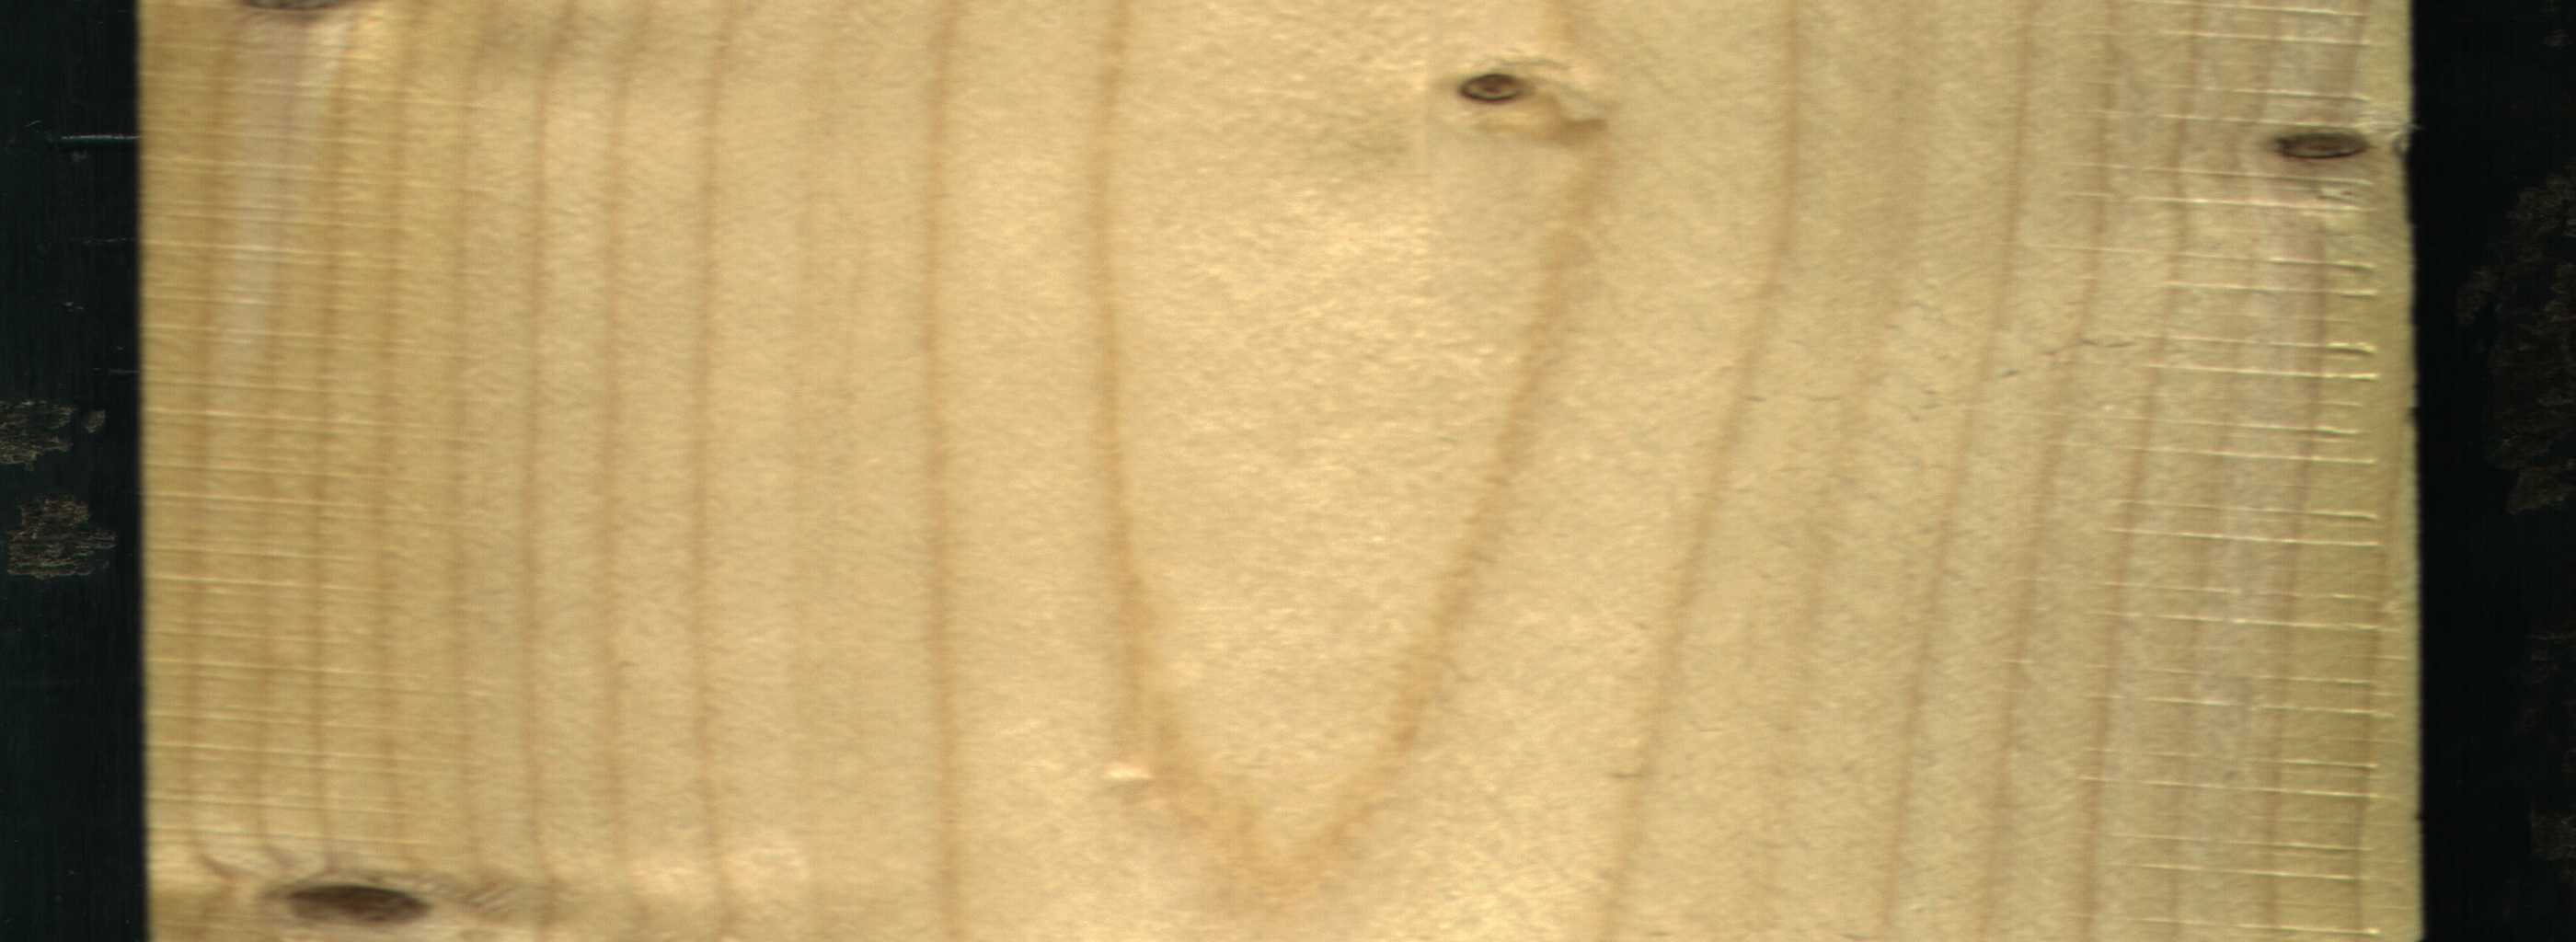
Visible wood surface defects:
Dead_Knot
Dead_Knot
Live_Knot